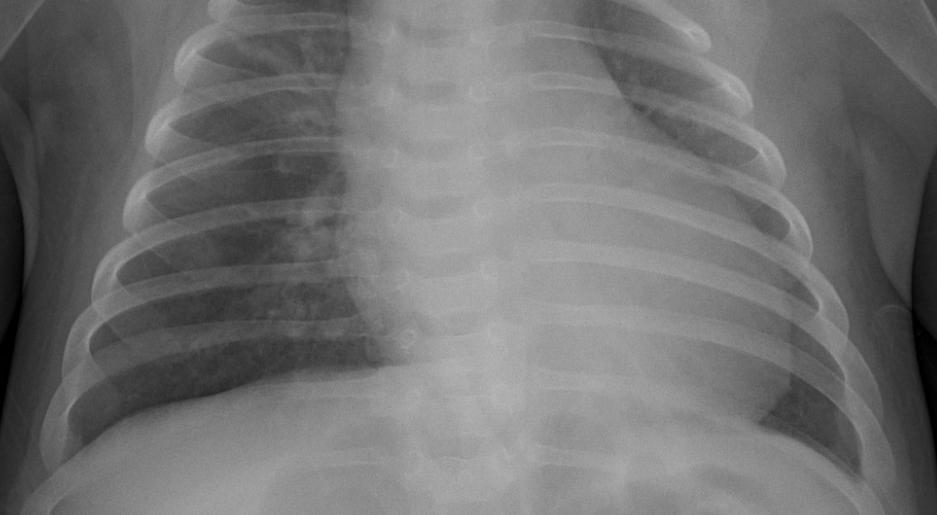
Diagnosis: PNEUMONIA